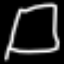
Label: octagon